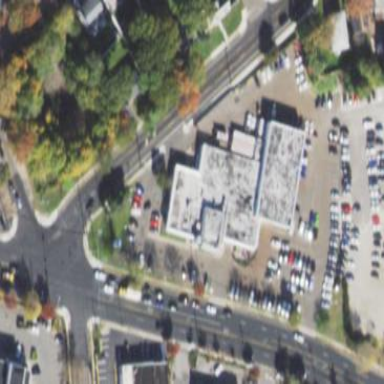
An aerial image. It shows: Commercial building with car shop.